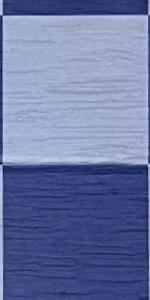
Label: Empty